Interaction volume radius: 5 \u00c5
Interaction volume height: 30 \u00c5
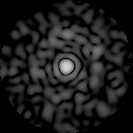
Disorder parameter: 0.8402